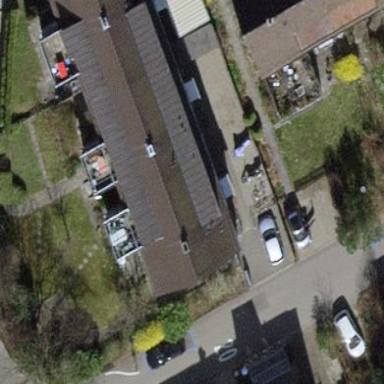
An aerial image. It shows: Building with tile roof.